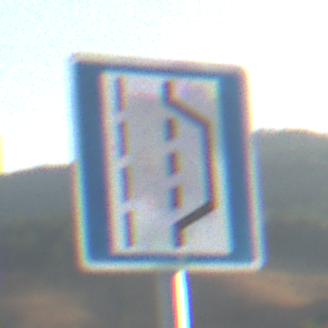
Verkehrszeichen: NothalteUndPannenbucht
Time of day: SunriseSunset
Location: Outdoor (Nature)
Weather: Clear
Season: NotSpecified
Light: Natural